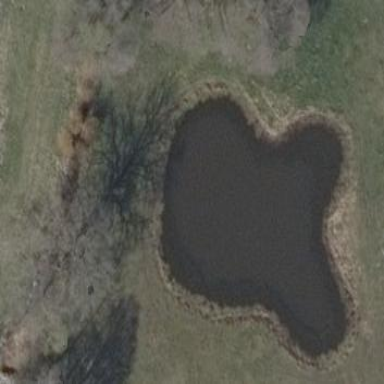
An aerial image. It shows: Serene pond surrounded by nature.